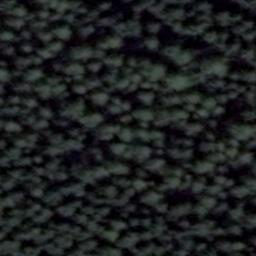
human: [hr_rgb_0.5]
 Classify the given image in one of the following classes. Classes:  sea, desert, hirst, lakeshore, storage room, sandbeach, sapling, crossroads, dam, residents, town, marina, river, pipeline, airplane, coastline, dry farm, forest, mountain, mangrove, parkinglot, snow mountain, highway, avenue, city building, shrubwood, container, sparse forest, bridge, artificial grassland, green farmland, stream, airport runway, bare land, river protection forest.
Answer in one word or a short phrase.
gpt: forest